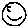
Label: smiley face